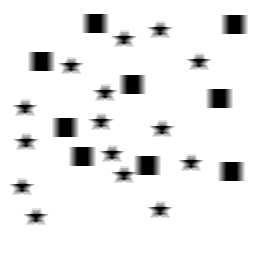
Squares: 9
Triangles: 0
Stars: 15
Total shapes: 24